Question: Hi how do we change motion in an AnimatorController using script in Unity Editor?
The red highlight is the one I'd like to change, but using script

<URL>
-
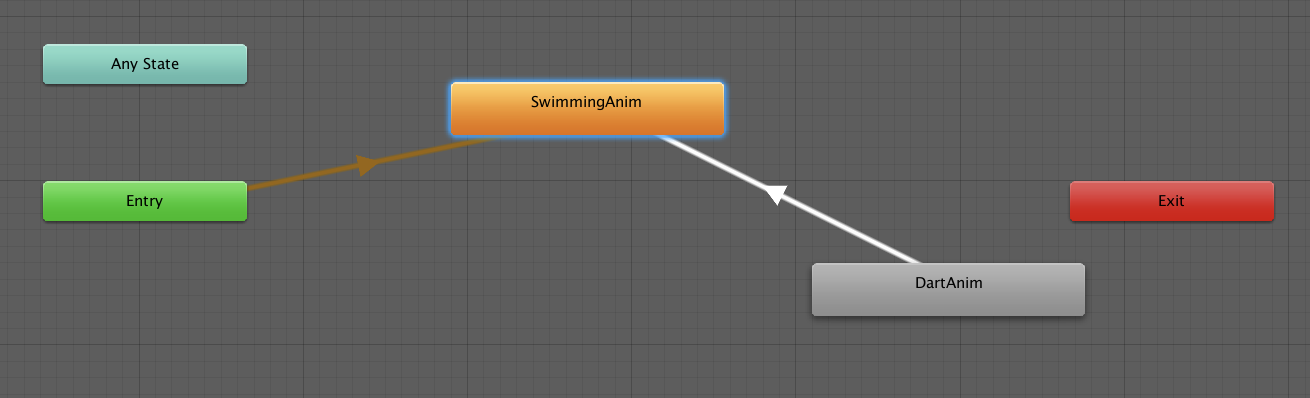
Answer: Changing the 'AnimatorController' via editor scripts is always quite tricky!
- First of all you need to have your 'AnimationClip' from somewhere'''
// somewhere get the AnimationClip from
var clip = new AnimationClip();
'''
- Then you will have to cast the <URL>'''
var controller = (AnimatorController)animator.runtimeAnimatorController;
'''
- Now you can get all its information. In your case you can probably use the default layer ('layers<URL> and according to your image retrieve the 'defaultState':'''
var state = controller.layers[0].stateMachine.defaultState;
'''
or find it using <URL> like e.g.'''
var state = controller.layers[0].stateMachine.states.FirstOrDefault(s => s.state.name.Equals("SwimmingAnim")).state;
if (state == null)
{
Debug.LogError("Couldn't get the state!");
return;
}
'''
- Finally assign the 'AnimationClip' to this state using <URL>'''
controller.SetStateEffectiveMotion(state, clip);
'''
---
Note however that even though you can individual animation curves for an animation clip using <URL> unfortunately it is not possible to them properly so it will be very difficult to do what you want
> copy animations from one object, process the animation e.g. adding offset rotation, then add to another object.
You will have to go through <URL>
Good Luck!